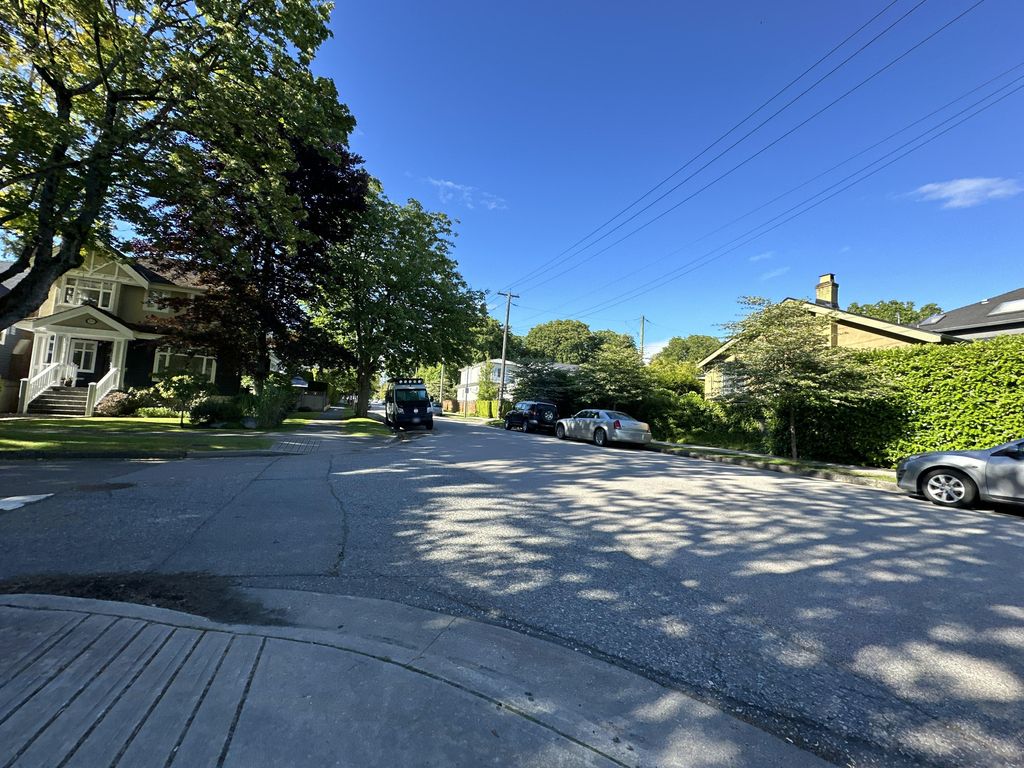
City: vancouver